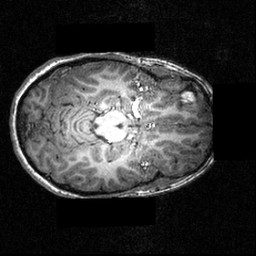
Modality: T1w
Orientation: axial
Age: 16
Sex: female
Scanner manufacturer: siemens
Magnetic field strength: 3.951 T
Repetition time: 1.5 s
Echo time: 0.00335 s